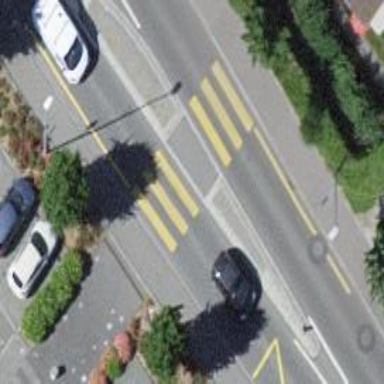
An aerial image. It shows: Pedestrian crossing with zebra markings on the footway.